Question: I have several 'TextBoxes' and I want the cursor to move from one 'TextBox' to another using arrow keys.
How can I do that?
It looks like this, also the tap moves vertically which is weird.
Thanks.

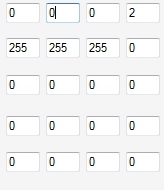
Answer: You can override the form's 'ProcessCmdKey' method, and handle the key press and focusing on text boxes in it.
'''
using System;
using System.Collections.Generic;
using System.ComponentModel;
using System.Data;
using System.Drawing;
using System.Linq;
using System.Text;
using System.Windows.Forms;
namespace TextBoxes
{
public partial class Form1 : Form
{
List<TextBox[]> _textBoxes;
public Form1()
{
InitializeComponent();
//Getting a 2 dimentional structure to hold textboxes
this._textBoxes= new List<TextBox[]>();
TextBox[] row1 = new TextBox[4];
row1[0] = textBox1;
row1[1] = textBox2;
row1[2] = textBox3;
row1[3] = textBox4;
TextBox[] row2 = new TextBox[4];
row2[0] = textBox5;
row2[1] = textBox6;
row2[2] = textBox7;
row2[3] = textBox8;
TextBox[] row3 = new TextBox[4];
row3[0] = textBox9;
row3[1] = textBox10;
row3[2] = textBox11;
row3[3] = textBox12;
TextBox[] row4 = new TextBox[4];
row4[0] = textBox13;
row4[1] = textBox14;
row4[2] = textBox15;
row4[3] = textBox16;
this._textBoxes.Add(row1);
this._textBoxes.Add(row2);
this._textBoxes.Add(row3);
this._textBoxes.Add(row4);
}
/// <summary>
/// Processes a command key.
/// </summary>
/// <param name="msg">A <see cref="T:System.Windows.Forms.Message"/>, passed by reference, that represents the Win32 message to process.</param>
/// <param name="keyData">One of the <see cref="T:System.Windows.Forms.Keys"/> values that represents the key to process.</param>
/// <returns>
/// true if the keystroke was processed and consumed by the control; otherwise, false to allow further processing.
/// </returns>
protected override bool ProcessCmdKey(ref Message msg, Keys keyData)
{
//A key was pressed!
Control activeCtrl = this.ActiveControl;
TextBox txb = activeCtrl as TextBox;
//Handle it only if it was sent when a textbox was focused
if (txb != null)
{
int row;
int column;
//find out which text box is currently active
this.GetTextBoxIndexes(txb, out row, out column);
//change indexes according to key stroke
if (keyData == Keys.Up)
{
row--;
}
else if (keyData == Keys.Down)
{
row++;
}
else if (keyData == Keys.Left)
{
column--;
}
else if (keyData == Keys.Right)
{
column++;
}
//Make sure we are not in negative / out of ranfe index
row = Math.Abs(row + 4) % 4;
column = Math.Abs(column + 4) % 4;
//focus requested text box
TextBox slected = this._textBoxes[row][column];
slected.Focus();
}
//don't forget not to break the chain...
return base.ProcessCmdKey(ref msg, keyData);
}
/// <summary>
/// Gets the text box indexes.
/// </summary>
/// <param name="txb">The texbox.</param>
/// <param name="row">The out row index.</param>
/// <param name="column">The out column index.</param>
private void GetTextBoxIndexes(TextBox txb, out int row, out int column)
{
row = -1;
column = -1;
for (int rowIdx = 0; rowIdx < this._textBoxes.Count; rowIdx++)
{
TextBox[] currRow = this._textBoxes[rowIdx];
for (int colIdx = 0; colIdx < currRow.Length; colIdx++)
{
TextBox currTextBox = this._textBoxes[rowIdx][colIdx];
if (currTextBox.Equals(txb))
{
row = rowIdx;
column = colIdx;
return;
}
}
}
}
}
}
'''